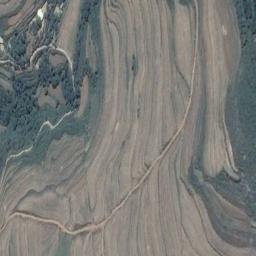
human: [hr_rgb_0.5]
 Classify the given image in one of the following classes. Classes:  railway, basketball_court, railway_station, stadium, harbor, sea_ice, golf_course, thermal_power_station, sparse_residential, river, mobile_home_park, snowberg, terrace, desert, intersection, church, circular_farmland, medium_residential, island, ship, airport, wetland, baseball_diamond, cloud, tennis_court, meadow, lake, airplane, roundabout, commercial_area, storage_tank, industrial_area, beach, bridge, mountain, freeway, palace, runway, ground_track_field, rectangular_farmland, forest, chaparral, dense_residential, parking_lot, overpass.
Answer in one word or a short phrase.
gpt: terrace